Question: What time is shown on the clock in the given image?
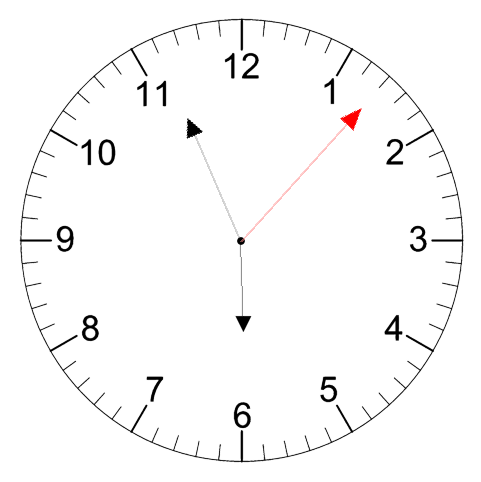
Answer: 05:56:07